Question: The procedure below worked fine for me for a while. However, now the data has changed somewhat. The data is names and they are formatted as Last Name, First Name. Unfortunately, my procedure below was formatted to delimit by comma so what is doing is Last name First Name. I do not want to do that, I would like to keep it as original. How can I change the procedure below to do just that?
'''
Dim xlRng As Excel.Range
Dim strRngArr As String
Dim strChkRange As String
Try
xlWB = CType(Globals.ThisWorkbook.Application.ActiveWorkbook, Excel.Workbook)
xlWS = DirectCast(xlWB.Sheets("allPositionsAnnualized"), Excel.Worksheet)
xlRng = DirectCast(xlWS.Range("B6", xlWS.Range("B6").End(Excel.XlDirection.xlDown)), Excel.Range)
strRngArr = String.Empty
strChkRange = CStr(xlWS.Range("B6").Value)
If (String.IsNullOrEmpty(strChkRange)) Then
cmbSelectPosition.Enabled = False
Else
'Build a string array delimited by commas
For i As Integer = 1 To xlRng.Rows.Count
Dim xlRngCell As Excel.Range = DirectCast(xlRng.Rows(i), Excel.Range)
strRngArr &= DirectCast(xlRngCell.Value.ToString, String) & ","
Next
strRngArr = strRngArr.Remove(strRngArr.Length - 1, 1)
cmbSelectPosition.Items.AddRange(strRngArr.Split(","c))
xlRng = Nothing
xlWS = Nothing
End If
Catch ex As Exception
MsgBox("There no positions available to select", CType(vbOKOnly, MsgBoxStyle), "Empty Selection")
End Try
'''
I tried changing the two lines to:
'''
strRngArr &= DirectCast(xlRngCell.Value.ToString, String)
'''
and
'''
cmbSelectPosition.Items.Add(strRngArr.ToString)
'''
Which should have worked, but instead I only got the first item of my array and it was formatted as Last Name, First NameLastName.
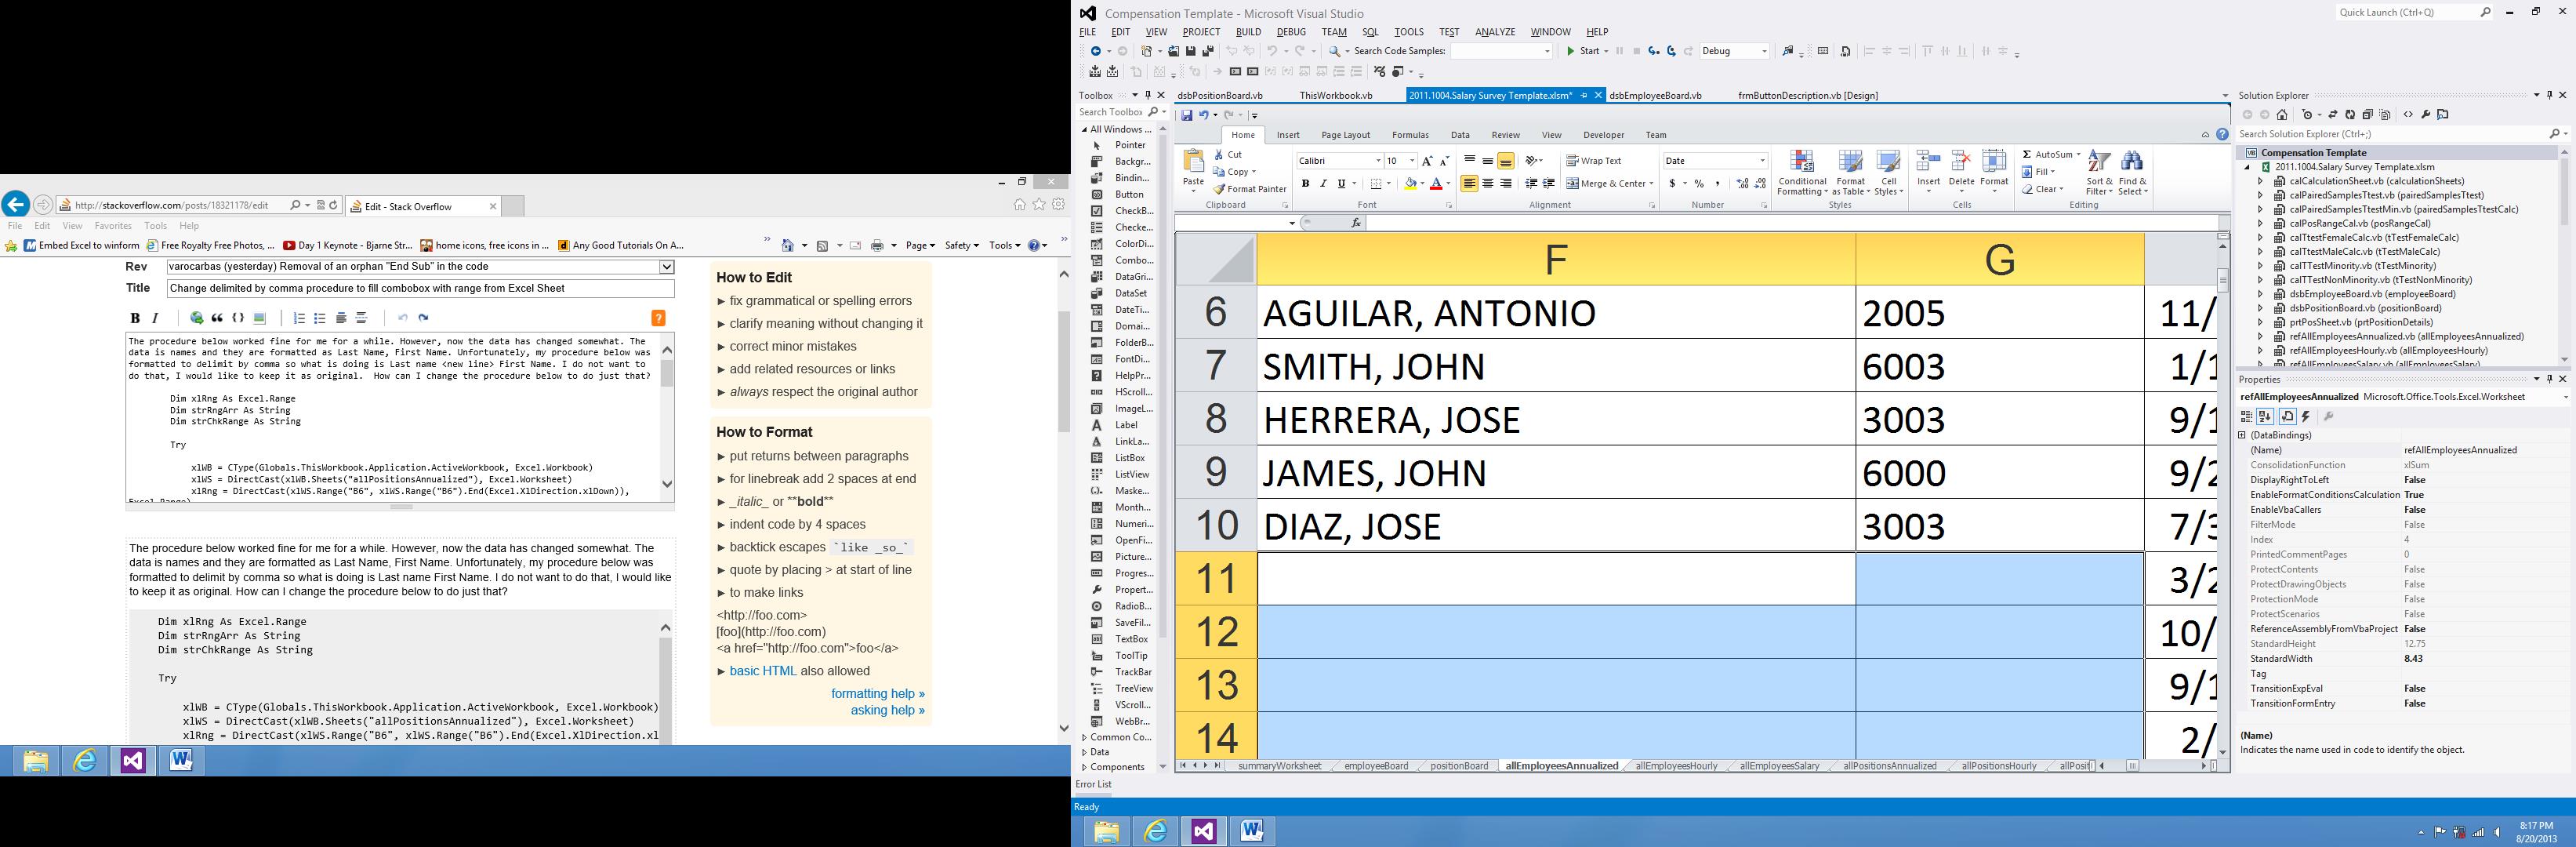
Answer: From your comments, I understand that what you want is to replace the loop and the line where the 'Combobox' is being populated with this:
'''
For i As Integer = 1 To xlRng.Rows.Count
cmbSelectPosition.Items.Add(DirectCast(xlRng.Rows(i), Excel.Range).Value)
Next
'''